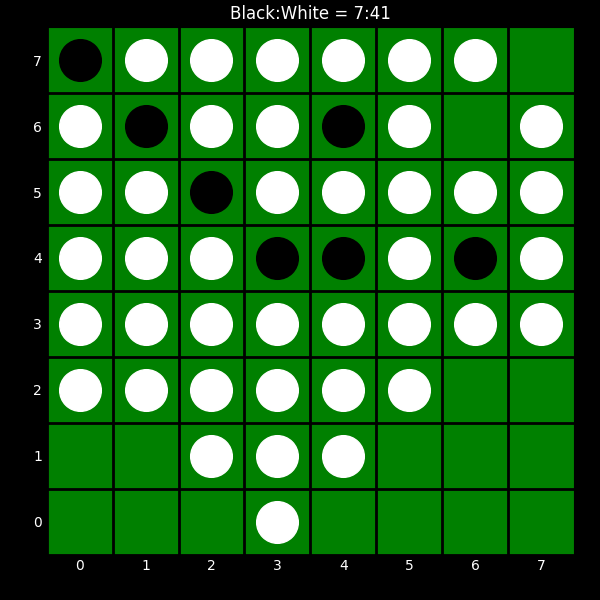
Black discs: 7
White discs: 41